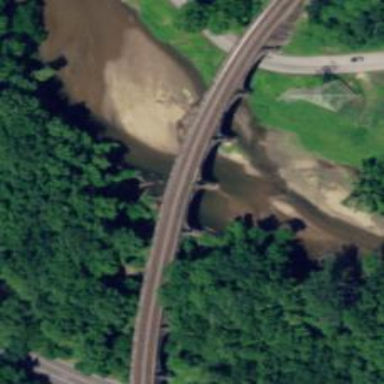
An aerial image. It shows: Viaduct bridge over railway tracks.